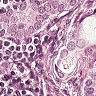
Metastatic tissue present: yes